Interaction volume radius: 5 \u00c5
Interaction volume height: 20 \u00c5
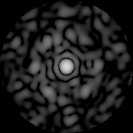
Disorder parameter: 0.8305